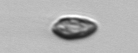
Label: Cryptophyta